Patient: sex F, age 46
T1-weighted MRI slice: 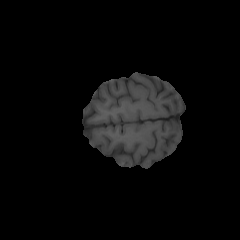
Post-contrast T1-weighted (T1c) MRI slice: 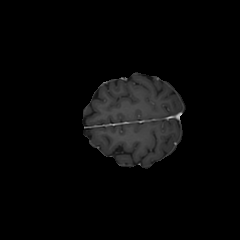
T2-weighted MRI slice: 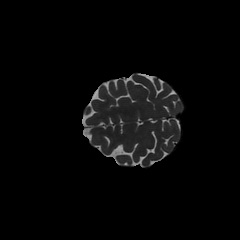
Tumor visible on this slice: no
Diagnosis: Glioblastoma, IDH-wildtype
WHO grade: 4